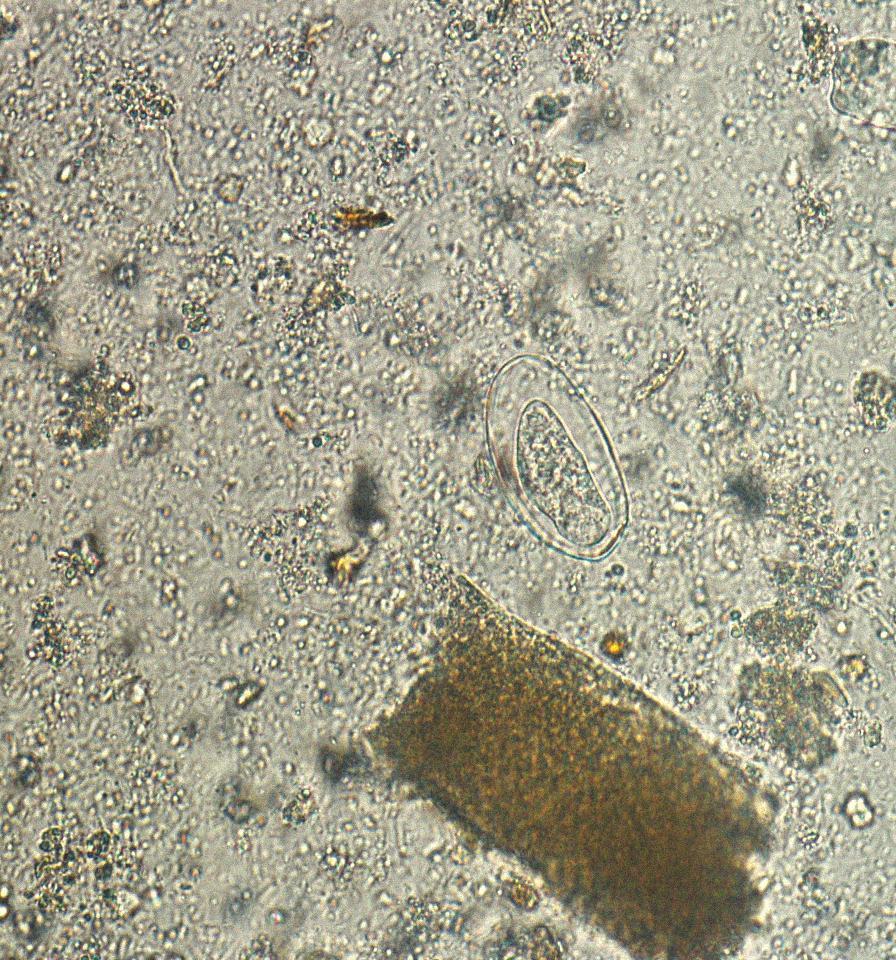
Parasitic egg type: Enterobius vermicularis